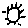
Label: sun